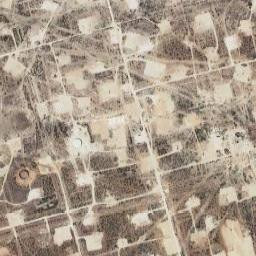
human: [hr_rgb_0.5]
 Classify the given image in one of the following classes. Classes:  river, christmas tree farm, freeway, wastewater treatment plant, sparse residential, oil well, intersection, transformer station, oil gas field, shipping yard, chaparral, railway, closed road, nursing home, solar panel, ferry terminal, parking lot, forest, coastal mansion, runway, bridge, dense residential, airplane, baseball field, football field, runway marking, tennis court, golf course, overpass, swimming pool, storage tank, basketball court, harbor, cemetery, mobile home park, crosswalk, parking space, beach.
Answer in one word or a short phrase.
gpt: oil gas field